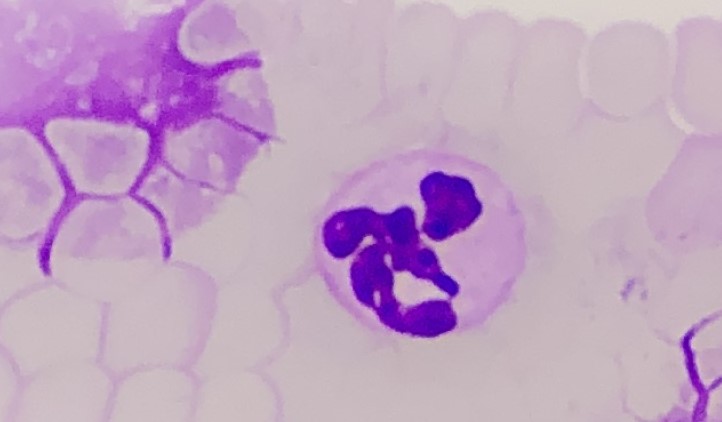
White blood cell type: Neutrophil